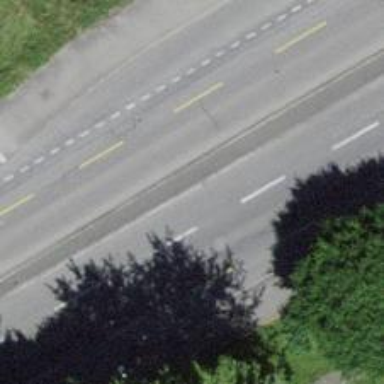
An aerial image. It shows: Primary highway with dedicated lane for cyclists.